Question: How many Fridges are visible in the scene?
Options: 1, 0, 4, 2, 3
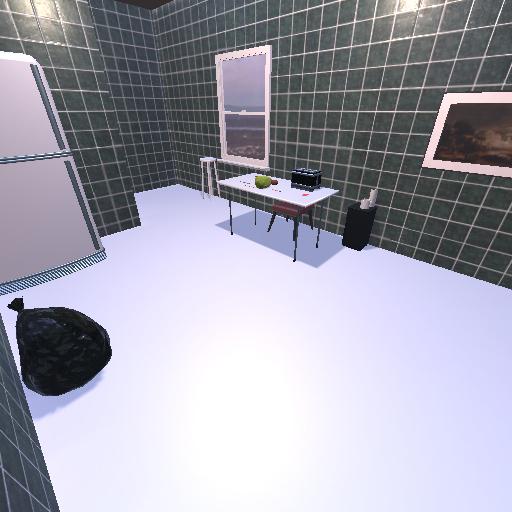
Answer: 1